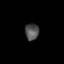
Tissue: lung
Cell type: T cells
Senescence score: 0.5837
Nuclear area (px): 222
Mean DAPI intensity: 82.532